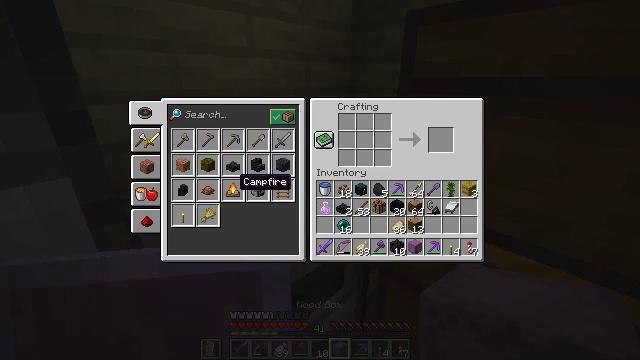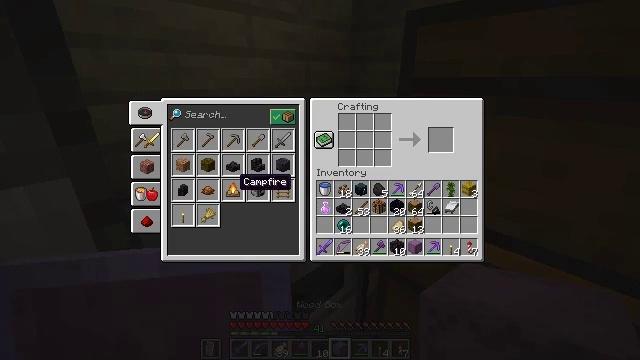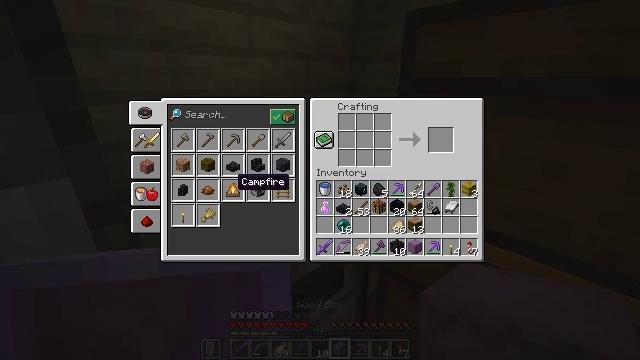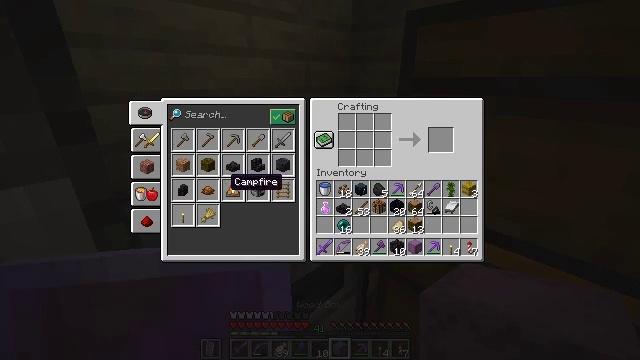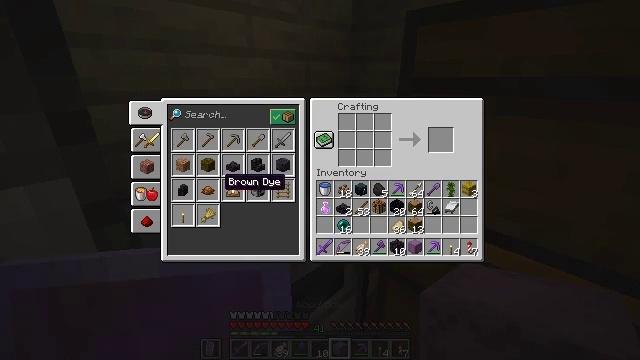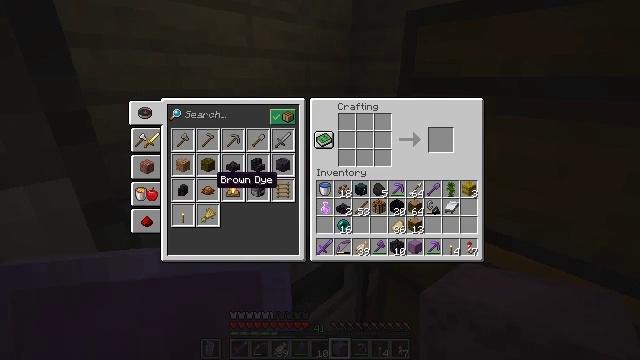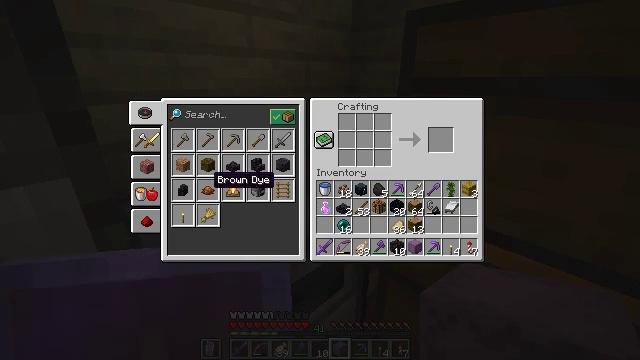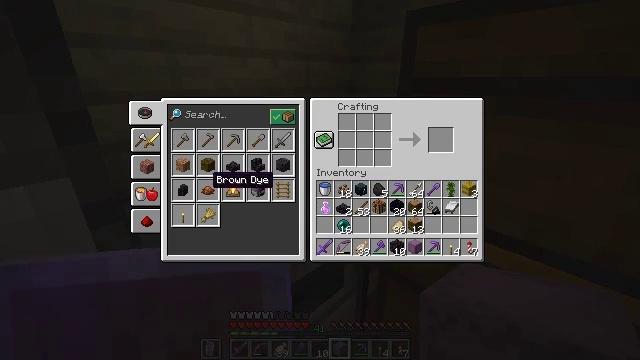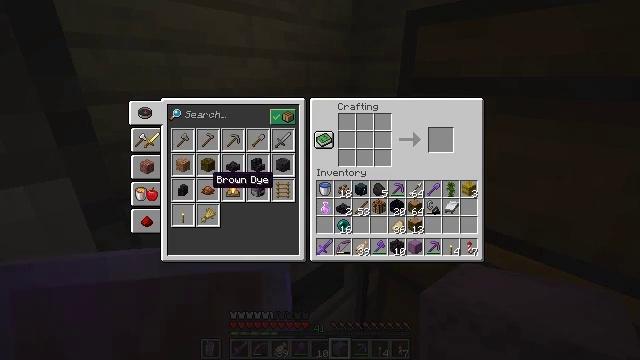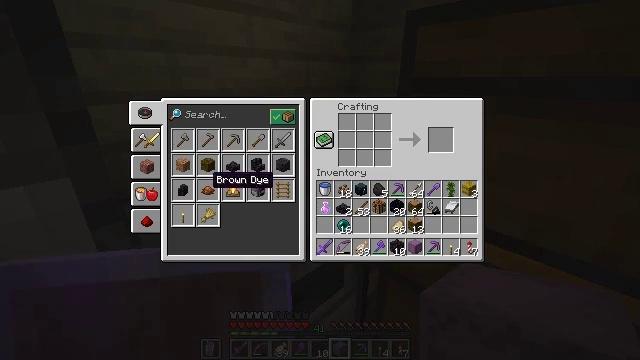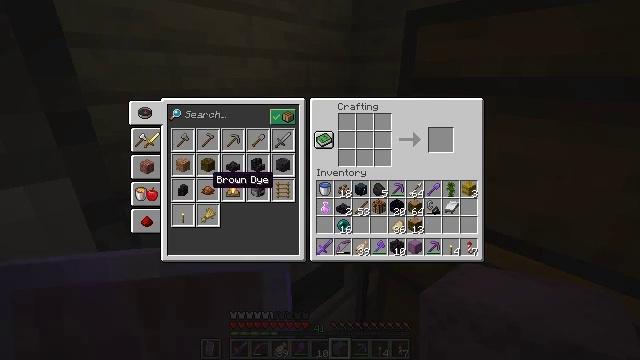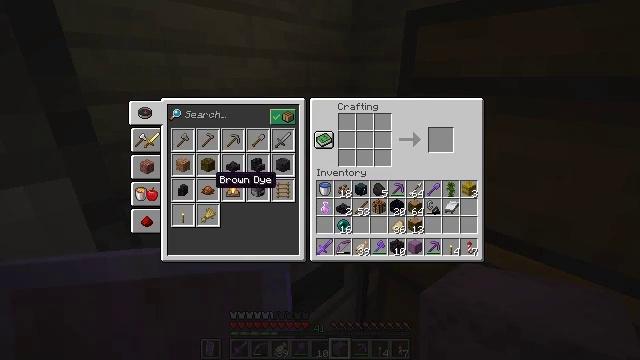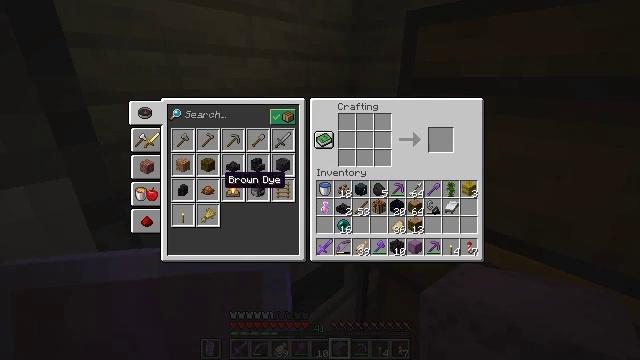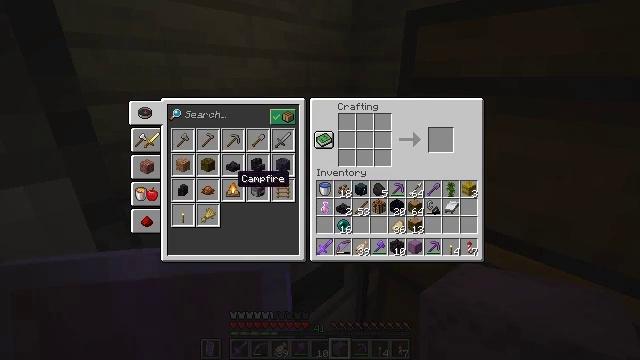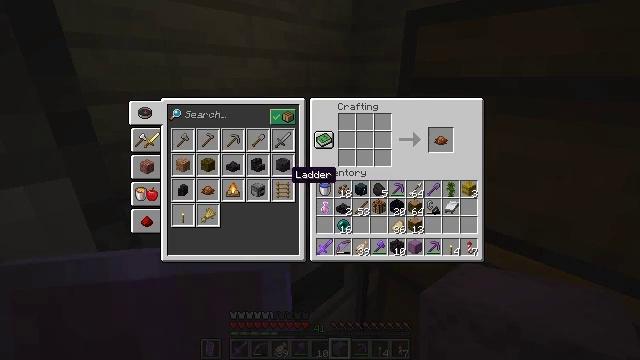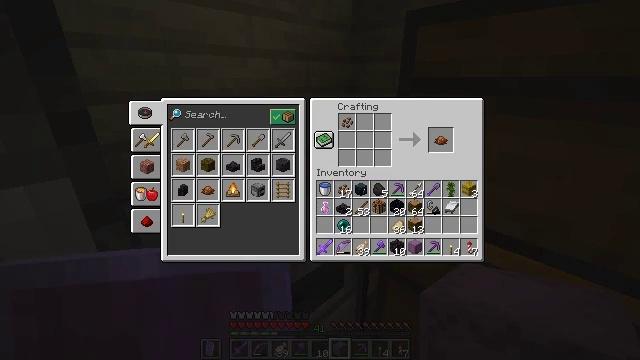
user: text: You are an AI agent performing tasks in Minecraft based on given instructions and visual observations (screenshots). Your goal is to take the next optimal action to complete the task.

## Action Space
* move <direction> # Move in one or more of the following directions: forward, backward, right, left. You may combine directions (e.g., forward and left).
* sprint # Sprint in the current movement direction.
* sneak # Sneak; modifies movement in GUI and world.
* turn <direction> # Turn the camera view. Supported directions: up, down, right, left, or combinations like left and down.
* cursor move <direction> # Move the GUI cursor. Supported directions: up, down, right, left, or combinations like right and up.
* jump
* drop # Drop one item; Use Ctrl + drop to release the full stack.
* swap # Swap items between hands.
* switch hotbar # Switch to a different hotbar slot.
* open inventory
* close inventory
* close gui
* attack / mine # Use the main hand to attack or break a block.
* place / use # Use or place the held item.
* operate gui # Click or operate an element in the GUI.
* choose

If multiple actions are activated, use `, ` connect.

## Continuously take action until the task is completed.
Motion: motion action
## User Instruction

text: Get brown dye by crafting with cocoa beans.
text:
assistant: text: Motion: no_op
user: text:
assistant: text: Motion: no_op
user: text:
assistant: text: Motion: no_op
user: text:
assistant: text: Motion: no_op
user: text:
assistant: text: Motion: turn left
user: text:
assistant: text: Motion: no_op
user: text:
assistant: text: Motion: no_op
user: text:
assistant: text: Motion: no_op
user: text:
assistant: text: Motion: attack / mine
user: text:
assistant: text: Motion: attack / mine
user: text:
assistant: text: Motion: no_op
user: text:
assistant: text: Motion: turn right
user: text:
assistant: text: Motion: turn right
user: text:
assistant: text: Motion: turn right
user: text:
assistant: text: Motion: turn right and up
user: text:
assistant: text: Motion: turn right and up
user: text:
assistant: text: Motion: turn right and up
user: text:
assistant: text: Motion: no_op
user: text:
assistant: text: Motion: no_op
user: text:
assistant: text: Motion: no_op
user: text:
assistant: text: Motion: no_op
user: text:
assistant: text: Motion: turn left and up
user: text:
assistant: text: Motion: no_op
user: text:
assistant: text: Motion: no_op
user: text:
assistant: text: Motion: no_op
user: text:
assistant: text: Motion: no_op
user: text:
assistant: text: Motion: turn right
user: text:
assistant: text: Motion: no_op
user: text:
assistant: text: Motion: no_op
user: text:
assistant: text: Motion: no_op